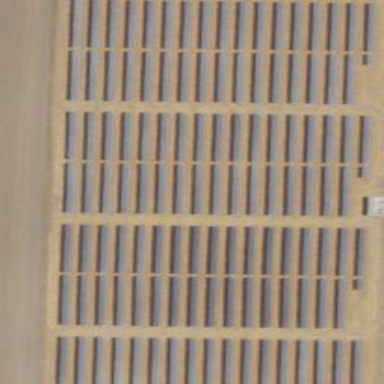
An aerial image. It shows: Solar power plant utilizing photovoltaic technology to generate electricity.